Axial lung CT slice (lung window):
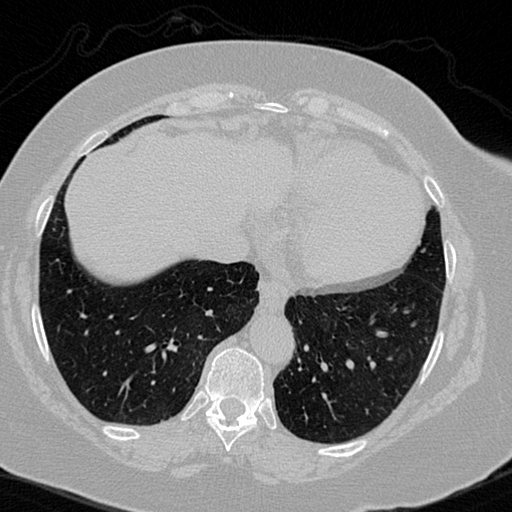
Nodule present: no